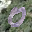
Label: 0